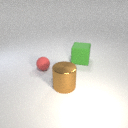
large brown metal cylinder to the left of large green rubber cube